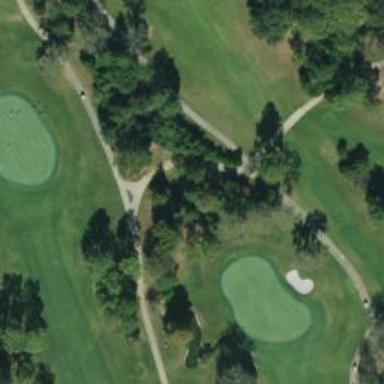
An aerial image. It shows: Pathway for golfing.